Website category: movie
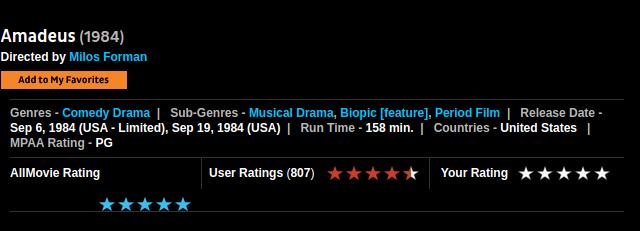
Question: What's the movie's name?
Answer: Amadeus

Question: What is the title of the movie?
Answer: Amadeus

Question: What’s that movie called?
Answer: Amadeus

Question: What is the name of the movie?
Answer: Amadeus

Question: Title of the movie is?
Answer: Amadeus

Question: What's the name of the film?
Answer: Amadeus

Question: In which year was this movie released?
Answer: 1984

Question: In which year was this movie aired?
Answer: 1984

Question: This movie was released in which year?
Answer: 1984

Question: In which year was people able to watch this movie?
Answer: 1984

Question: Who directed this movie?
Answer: Milos Forman

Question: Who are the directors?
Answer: Milos Forman

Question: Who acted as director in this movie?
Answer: Milos Forman

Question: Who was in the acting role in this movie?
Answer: Milos Forman

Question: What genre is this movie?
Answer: Comedy Drama

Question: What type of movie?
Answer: Comedy Drama

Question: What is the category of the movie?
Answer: Comedy Drama

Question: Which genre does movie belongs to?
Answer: Comedy Drama

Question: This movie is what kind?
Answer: Comedy Drama

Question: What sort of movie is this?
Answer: Comedy Drama

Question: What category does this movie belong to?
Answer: Comedy Drama

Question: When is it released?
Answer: Sep 6, 1984 (USA - Limited), Sep 19, 1984 (USA)

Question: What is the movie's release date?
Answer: Sep 6, 1984 (USA - Limited), Sep 19, 1984 (USA)

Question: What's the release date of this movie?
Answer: Sep 6, 1984 (USA - Limited), Sep 19, 1984 (USA)

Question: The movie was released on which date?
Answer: Sep 6, 1984 (USA - Limited), Sep 19, 1984 (USA)

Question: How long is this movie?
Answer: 158 min.

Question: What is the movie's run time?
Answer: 158 min.

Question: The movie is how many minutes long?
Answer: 158 min.

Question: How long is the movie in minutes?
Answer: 158 min.

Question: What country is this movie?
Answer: United States

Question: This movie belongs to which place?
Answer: United States

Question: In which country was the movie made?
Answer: United States

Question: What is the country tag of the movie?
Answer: United States

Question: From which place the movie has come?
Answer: United States